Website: slack
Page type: payment
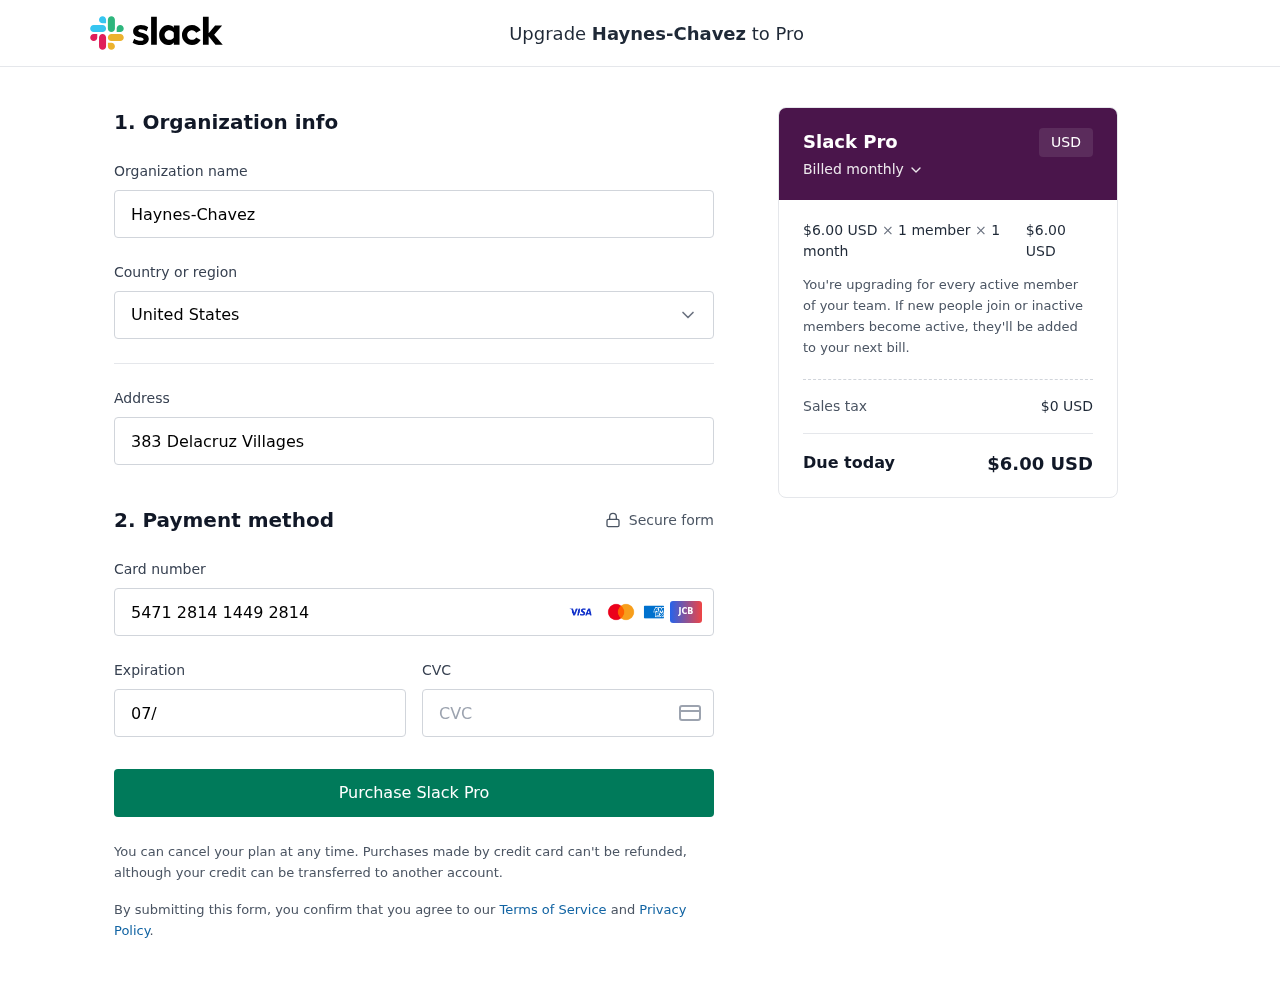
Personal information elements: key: PII_CARD_CVV
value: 745
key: PII_CARD_EXPIRY
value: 07/27
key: PII_CARD_NUMBER
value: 5471 2814 1449 2814
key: PII_COMPANY
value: Haynes-Chavez
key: PII_COUNTRY
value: United States
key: PII_STREET
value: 383 Delacruz Villages
Product elements: key: PRODUCT1_PRICE
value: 6
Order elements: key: ORDER_SUBTOTAL
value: $6.00 USD
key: ORDER_TAX
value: $0 USD
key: ORDER_TOTAL
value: $6.00 USD